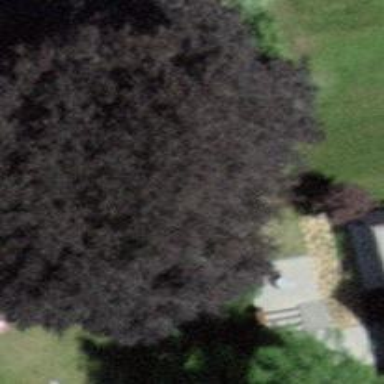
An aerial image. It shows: Garden with deciduous broadleaved trees.